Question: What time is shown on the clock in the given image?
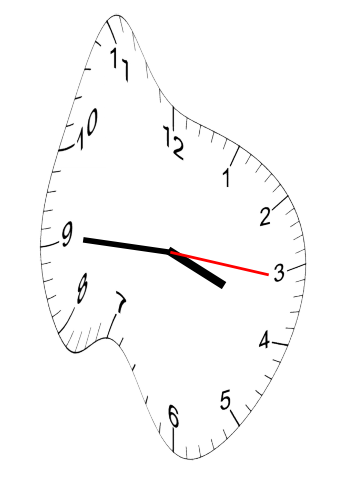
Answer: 03:45:16